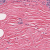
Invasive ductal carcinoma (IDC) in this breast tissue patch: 0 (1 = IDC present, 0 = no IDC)